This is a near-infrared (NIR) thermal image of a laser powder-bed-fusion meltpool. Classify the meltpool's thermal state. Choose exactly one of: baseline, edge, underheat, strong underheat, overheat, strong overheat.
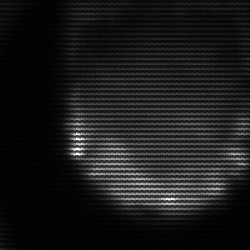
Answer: edge